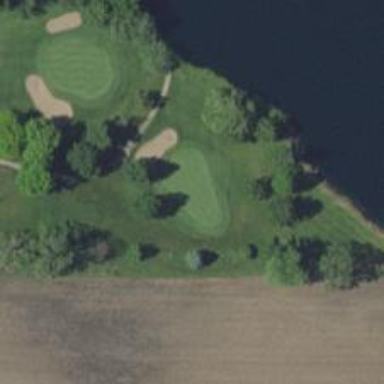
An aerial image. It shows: View of golf hole.